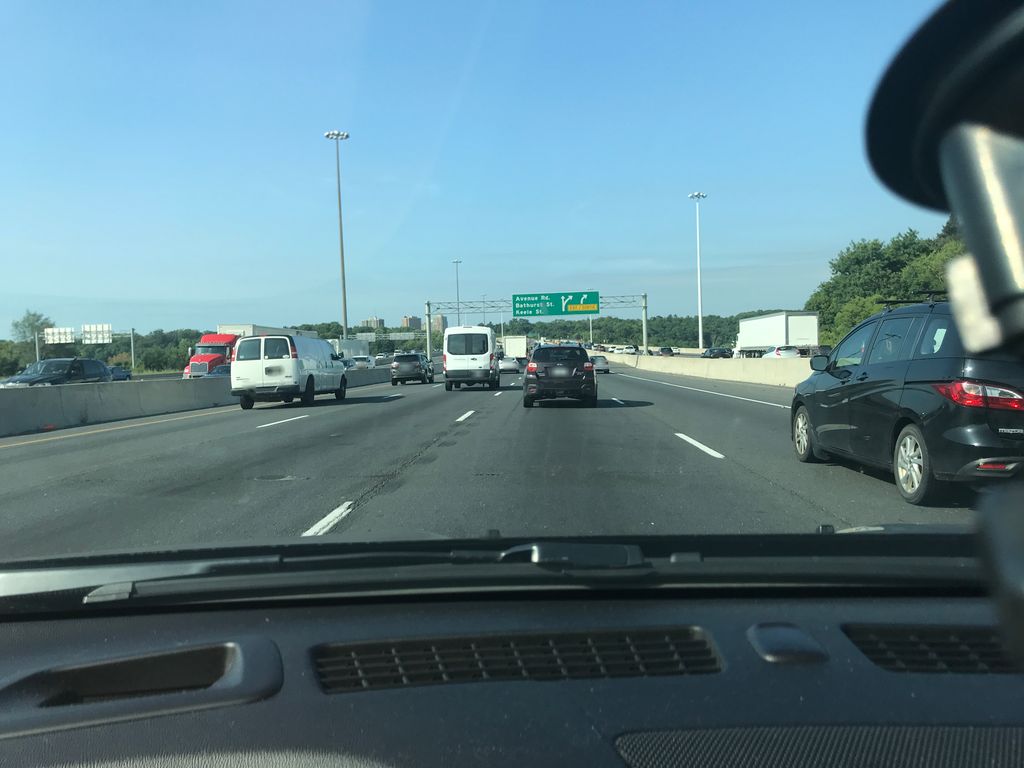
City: toronto